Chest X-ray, PA view. Patient: 36 years old, sex F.
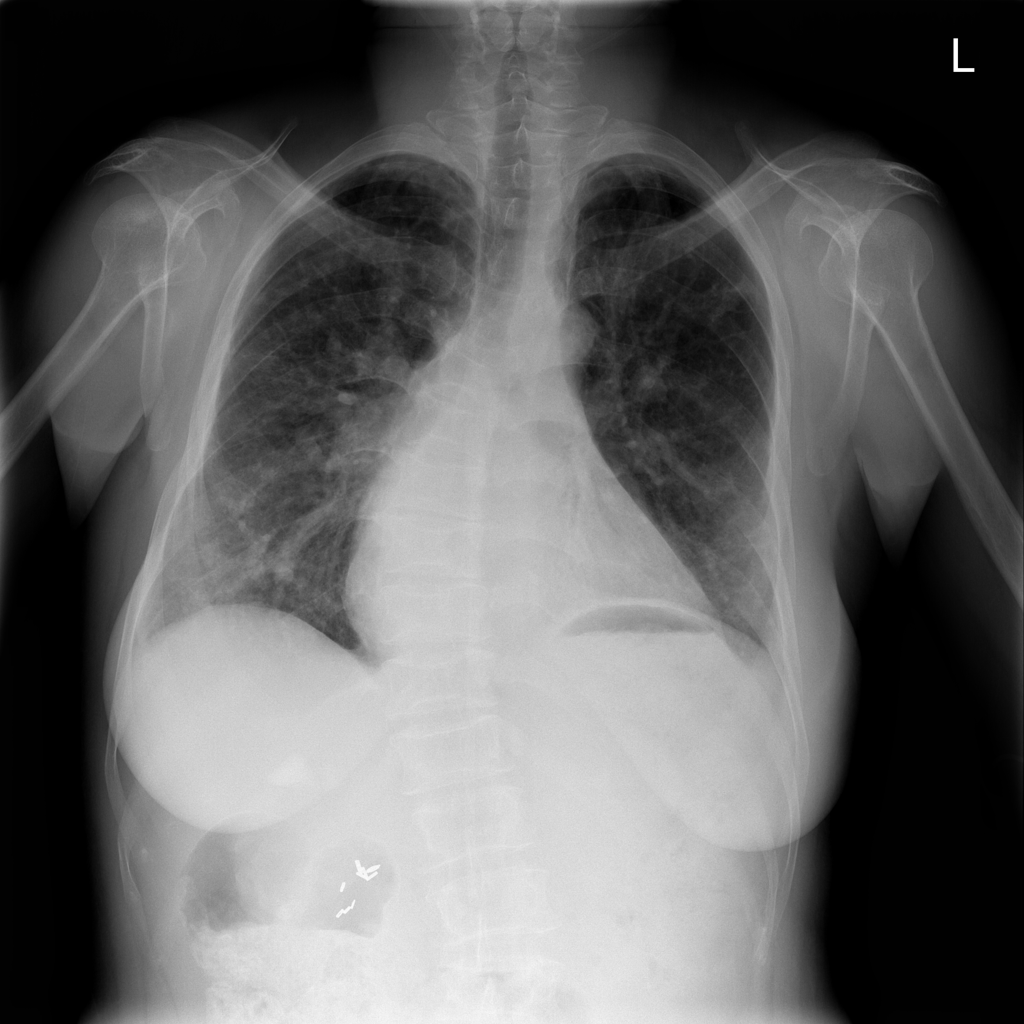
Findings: Cardiomegaly, Fibrosis, Infiltration